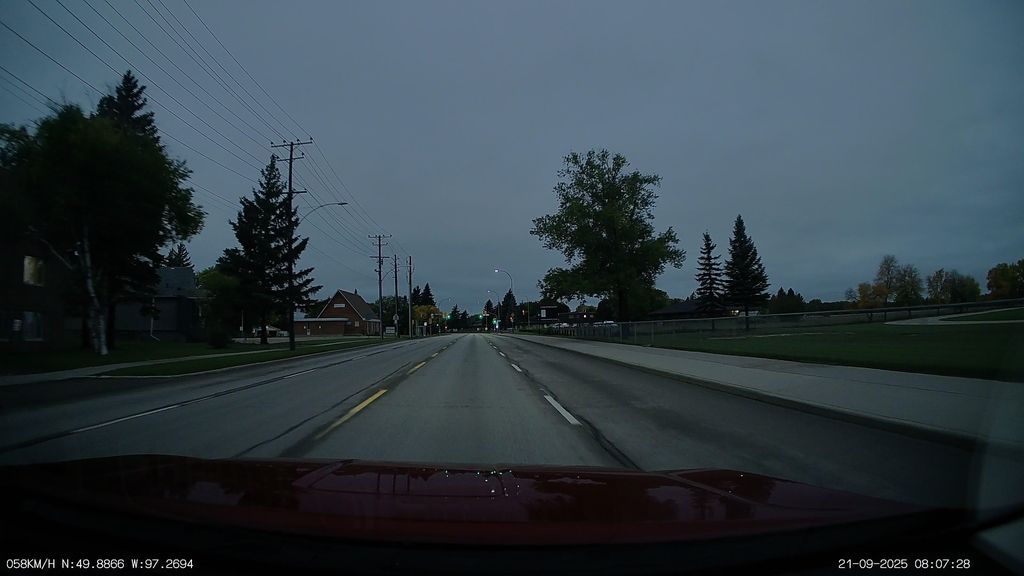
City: winnipeg